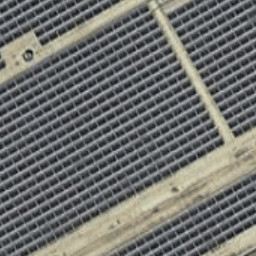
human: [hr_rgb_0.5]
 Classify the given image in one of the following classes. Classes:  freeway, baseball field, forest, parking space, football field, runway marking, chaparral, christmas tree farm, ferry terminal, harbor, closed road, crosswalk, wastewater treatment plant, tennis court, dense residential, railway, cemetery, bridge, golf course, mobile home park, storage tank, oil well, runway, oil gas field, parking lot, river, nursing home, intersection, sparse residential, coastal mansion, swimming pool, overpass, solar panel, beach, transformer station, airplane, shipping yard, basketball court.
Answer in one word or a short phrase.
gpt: solar panel